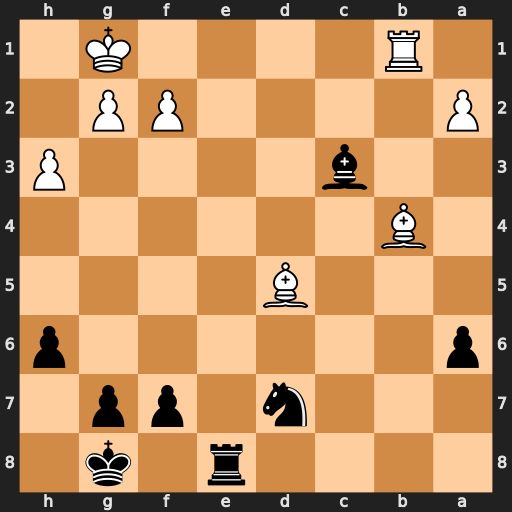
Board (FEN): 4r1k1/3n1pp1/p6p/3B4/1B6/2b4P/P4PP1/1R4K1
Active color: b
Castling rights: -
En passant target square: -
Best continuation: Rb8 a3 a5